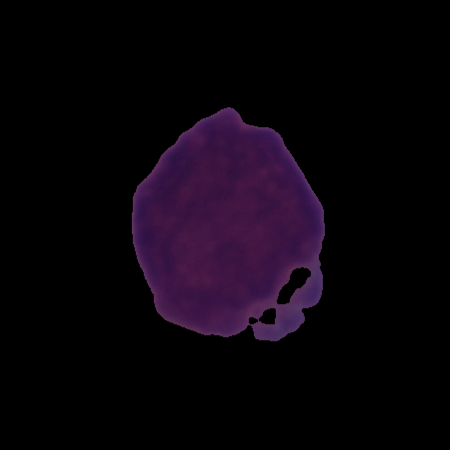
Label: cancer